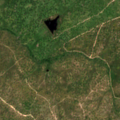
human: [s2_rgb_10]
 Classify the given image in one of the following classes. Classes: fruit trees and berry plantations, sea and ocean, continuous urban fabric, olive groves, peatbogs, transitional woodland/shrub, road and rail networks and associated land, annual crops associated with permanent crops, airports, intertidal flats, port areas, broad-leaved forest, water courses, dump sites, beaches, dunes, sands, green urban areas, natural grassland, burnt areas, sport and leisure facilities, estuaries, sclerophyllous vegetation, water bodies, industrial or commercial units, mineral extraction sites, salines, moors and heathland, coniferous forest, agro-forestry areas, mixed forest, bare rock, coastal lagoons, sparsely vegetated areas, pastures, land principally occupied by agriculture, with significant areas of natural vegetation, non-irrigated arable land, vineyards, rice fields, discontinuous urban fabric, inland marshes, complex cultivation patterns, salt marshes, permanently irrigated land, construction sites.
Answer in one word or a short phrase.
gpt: continuous urban fabric